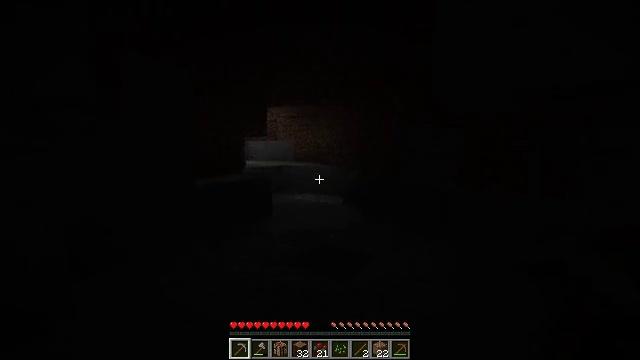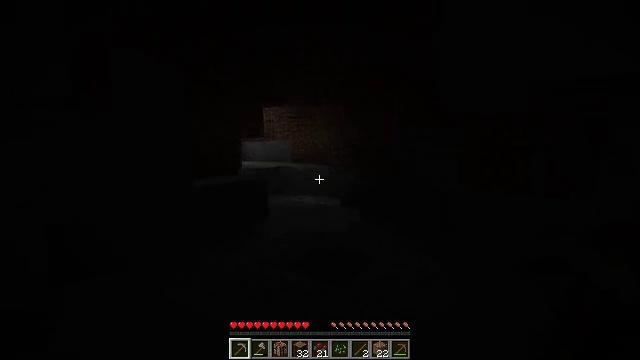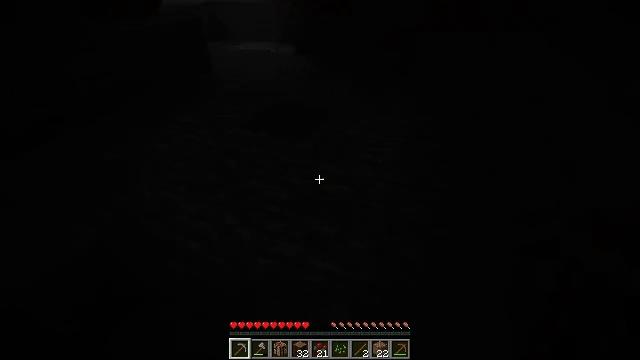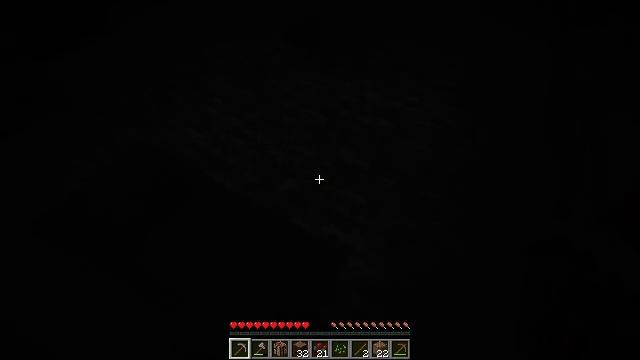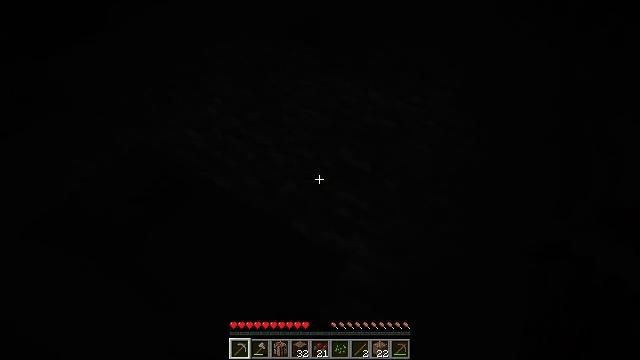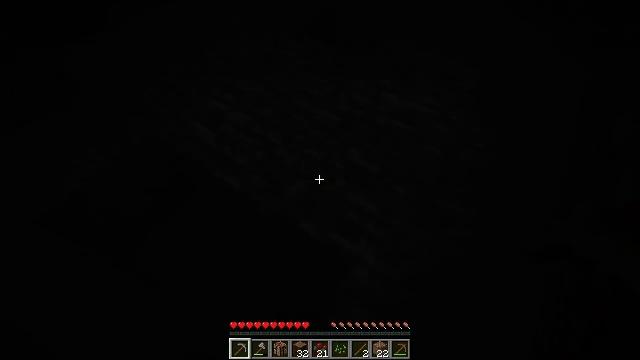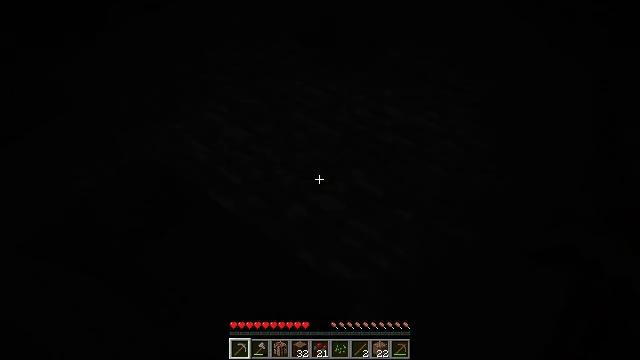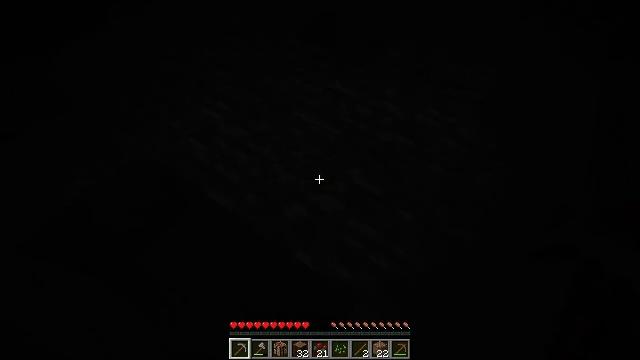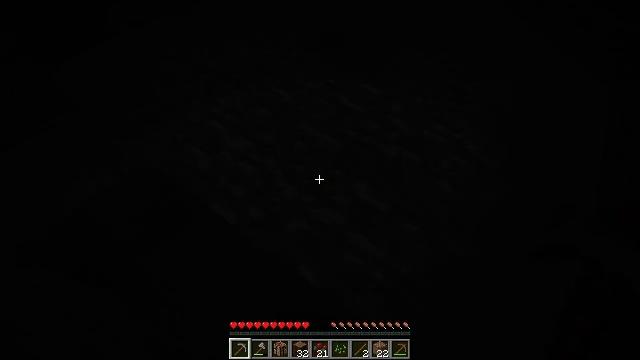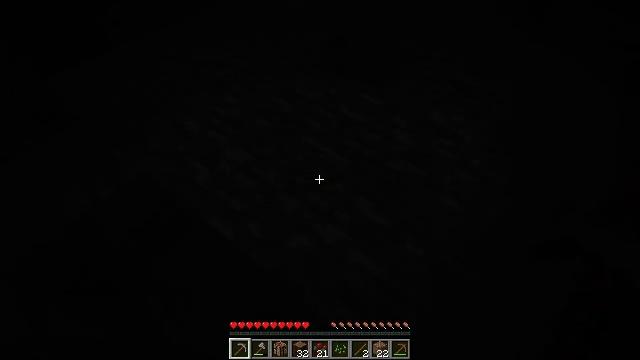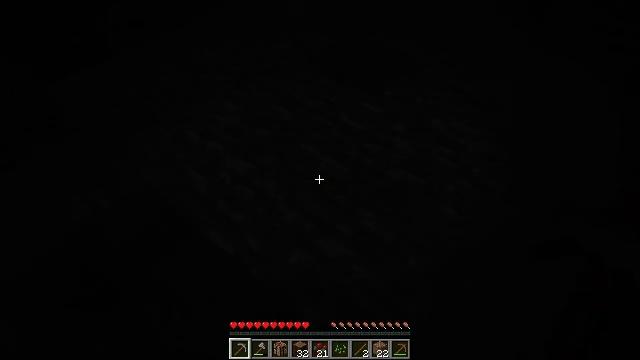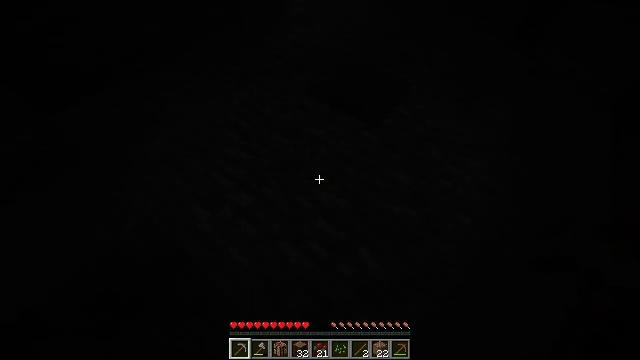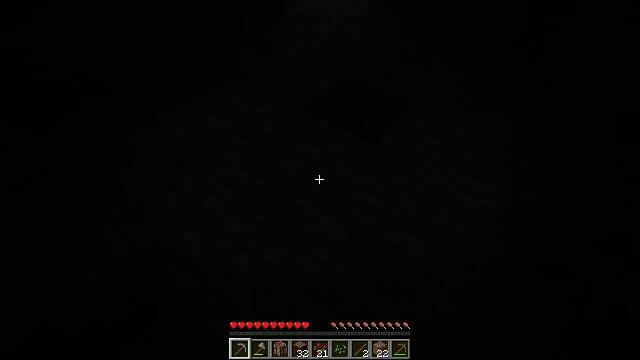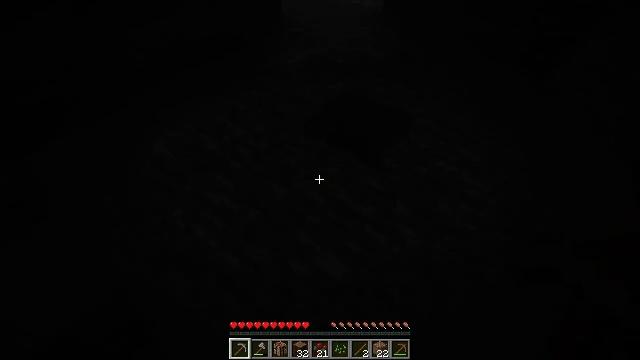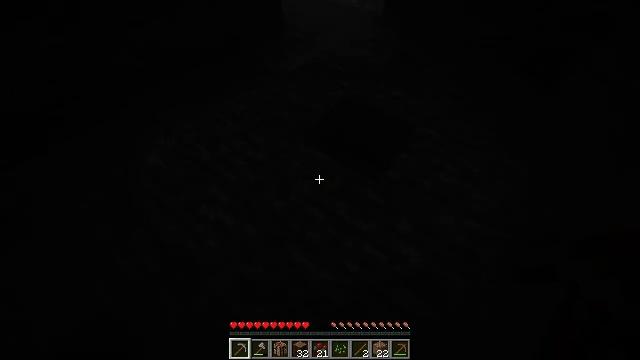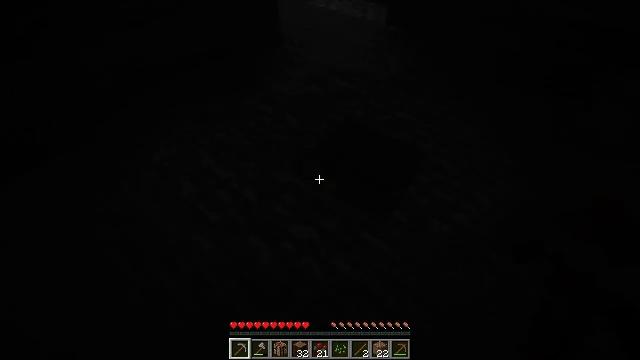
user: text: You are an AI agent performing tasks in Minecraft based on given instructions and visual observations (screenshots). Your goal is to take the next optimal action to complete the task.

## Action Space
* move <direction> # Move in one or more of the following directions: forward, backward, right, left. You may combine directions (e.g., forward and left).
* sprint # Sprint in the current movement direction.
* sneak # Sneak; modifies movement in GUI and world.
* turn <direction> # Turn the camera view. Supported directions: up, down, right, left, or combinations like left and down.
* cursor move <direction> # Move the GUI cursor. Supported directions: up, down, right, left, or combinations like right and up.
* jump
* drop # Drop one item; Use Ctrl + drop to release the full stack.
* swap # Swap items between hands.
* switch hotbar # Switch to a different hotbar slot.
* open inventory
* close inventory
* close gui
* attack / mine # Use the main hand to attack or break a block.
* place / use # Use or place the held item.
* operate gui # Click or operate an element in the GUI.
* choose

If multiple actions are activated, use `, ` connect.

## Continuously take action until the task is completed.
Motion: motion action
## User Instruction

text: Harvest sweet berries by mining the bush.
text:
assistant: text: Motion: no_op
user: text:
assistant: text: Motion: turn right and down
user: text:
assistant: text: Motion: turn left and down
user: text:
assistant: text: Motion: move forward, turn down
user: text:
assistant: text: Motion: move forward, turn left and down
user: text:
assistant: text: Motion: no_op
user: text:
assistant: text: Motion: turn down
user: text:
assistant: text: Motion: turn left and up
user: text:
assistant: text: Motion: move forward, turn up
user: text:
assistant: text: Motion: move forward
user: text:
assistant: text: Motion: move forward
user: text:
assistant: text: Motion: move forward
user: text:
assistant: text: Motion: move forward
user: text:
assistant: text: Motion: move forward
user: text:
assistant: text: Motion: move forward
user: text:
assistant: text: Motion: move forward
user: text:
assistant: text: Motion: move forward and move left
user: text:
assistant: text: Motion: move forward and move left, turn right and up
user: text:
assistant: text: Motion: move forward, turn right and up
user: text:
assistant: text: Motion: move forward, turn right and up
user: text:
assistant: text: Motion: move forward, turn left and up
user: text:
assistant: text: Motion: move forward, turn left and up
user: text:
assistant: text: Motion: move forward, turn left and up
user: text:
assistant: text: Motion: move forward, turn left and up
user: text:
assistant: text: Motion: move forward, turn left
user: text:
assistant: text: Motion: move forward and move right
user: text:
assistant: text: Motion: move forward and move right, turn left
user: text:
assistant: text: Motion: move forward and move right, turn left and up
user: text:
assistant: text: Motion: move forward, turn left and up
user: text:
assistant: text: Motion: move forward